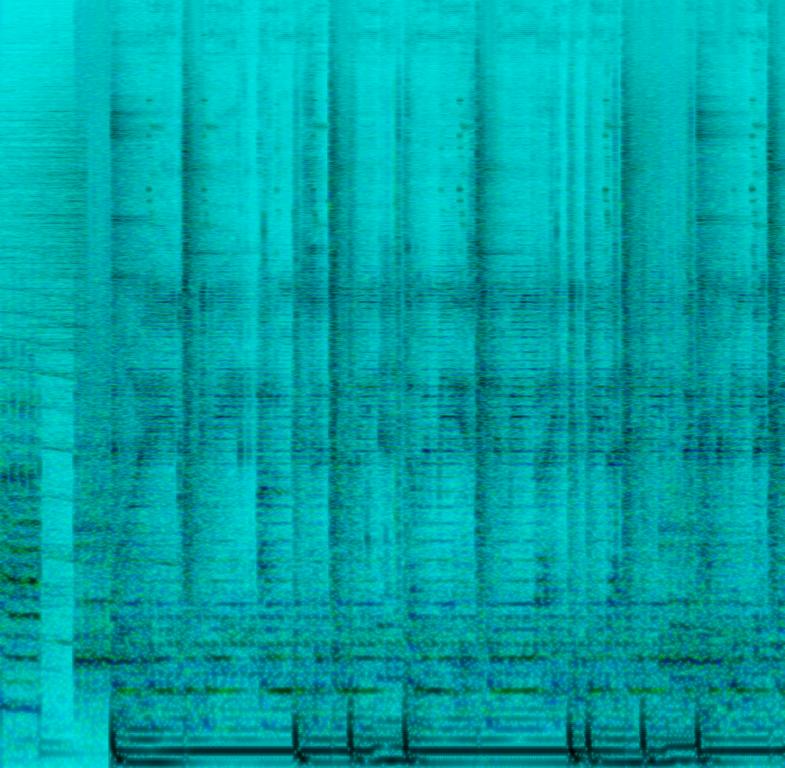
The song has a futuristic kind of feel. It's a synth pop song with a female vocalist who has a robotic filter and autotune applied to her voice. The feel of the song is sort of epic and progressive. It's action-oriented and feels like something cool is about to happen.